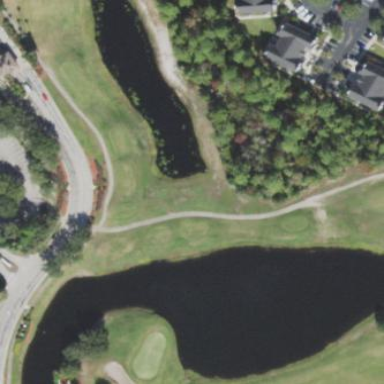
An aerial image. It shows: Water hazard on golf course. The hazard is natural water feature.